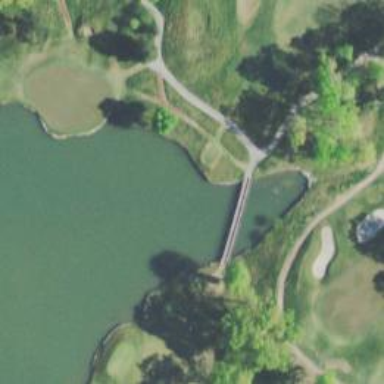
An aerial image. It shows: Service road designated as golf cart path.